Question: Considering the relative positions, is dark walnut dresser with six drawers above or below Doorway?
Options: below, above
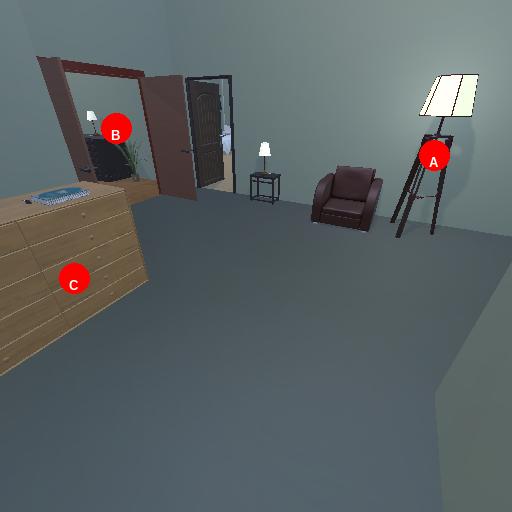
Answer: below